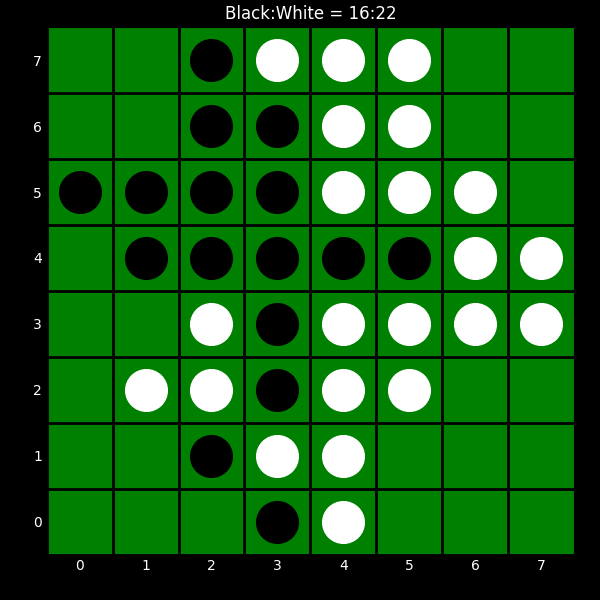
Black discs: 16
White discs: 22